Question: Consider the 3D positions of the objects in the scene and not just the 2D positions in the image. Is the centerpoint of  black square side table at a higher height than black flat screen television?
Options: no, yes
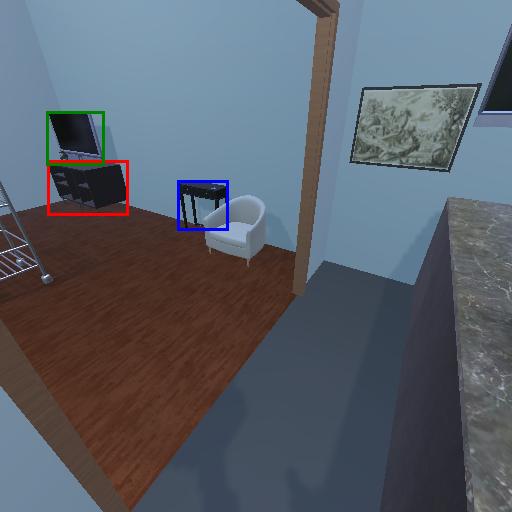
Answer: no